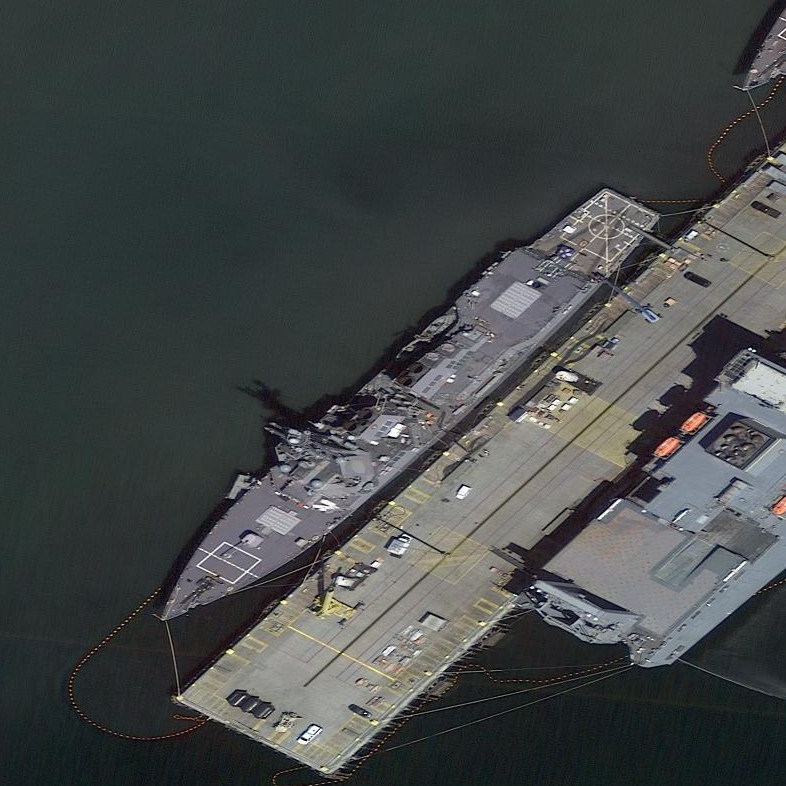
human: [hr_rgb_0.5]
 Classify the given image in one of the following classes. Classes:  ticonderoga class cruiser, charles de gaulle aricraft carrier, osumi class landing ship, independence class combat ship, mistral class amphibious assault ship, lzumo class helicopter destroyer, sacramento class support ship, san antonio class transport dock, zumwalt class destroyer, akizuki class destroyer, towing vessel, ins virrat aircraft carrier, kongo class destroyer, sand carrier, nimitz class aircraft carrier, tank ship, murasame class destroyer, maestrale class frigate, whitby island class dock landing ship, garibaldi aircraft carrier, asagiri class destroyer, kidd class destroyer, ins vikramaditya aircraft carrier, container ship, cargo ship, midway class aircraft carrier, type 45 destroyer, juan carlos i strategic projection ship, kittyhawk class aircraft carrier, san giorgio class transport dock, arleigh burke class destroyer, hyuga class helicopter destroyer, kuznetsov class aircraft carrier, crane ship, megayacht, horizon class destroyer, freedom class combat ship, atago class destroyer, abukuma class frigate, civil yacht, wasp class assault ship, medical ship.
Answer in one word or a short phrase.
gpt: Arleigh Burke class destroyer